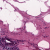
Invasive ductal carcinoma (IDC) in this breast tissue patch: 0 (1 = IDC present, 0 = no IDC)